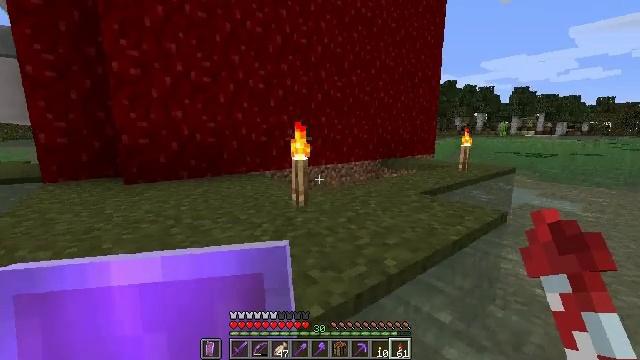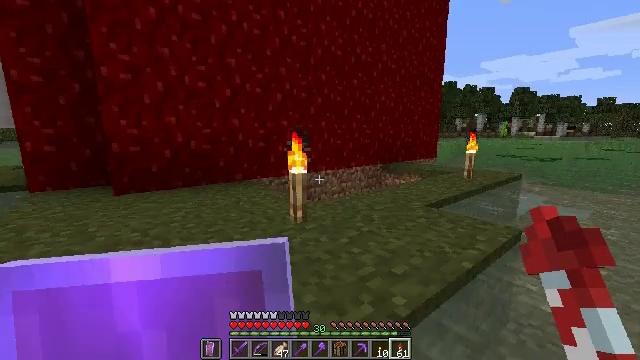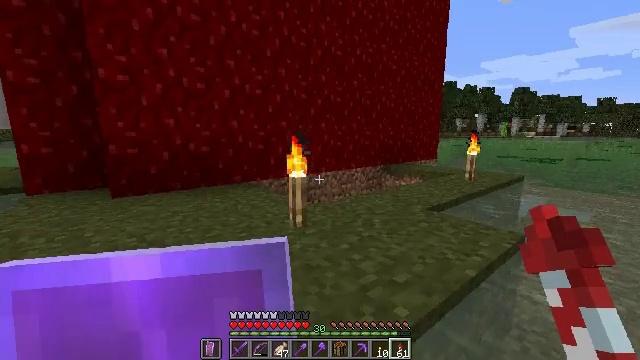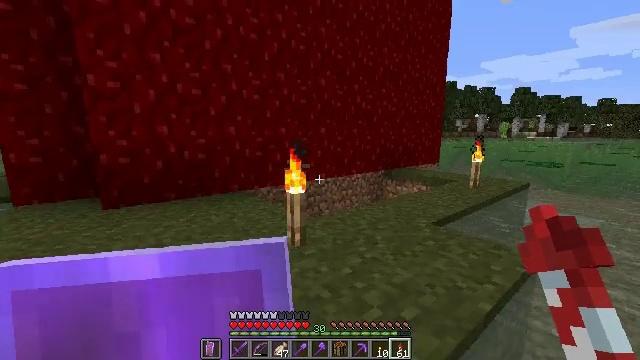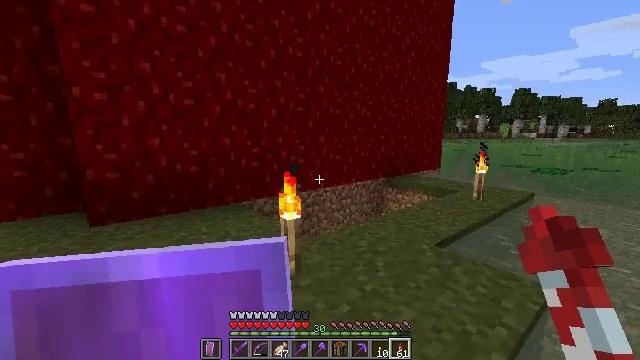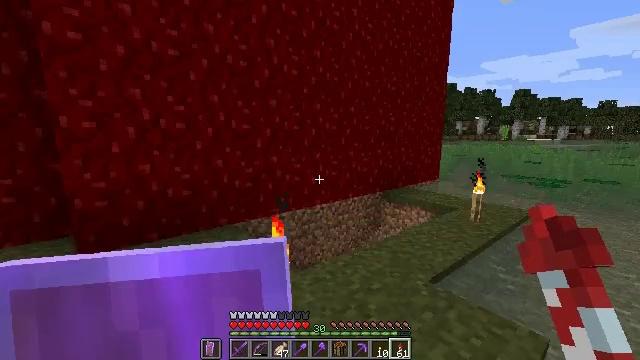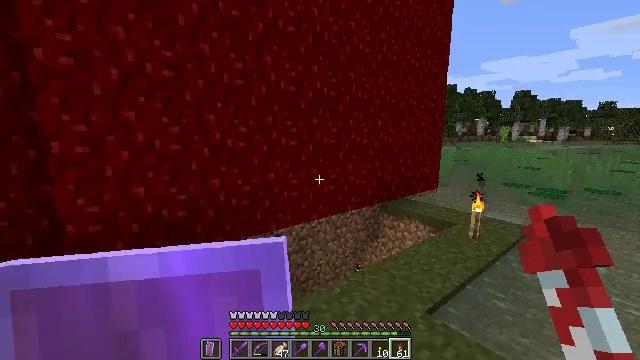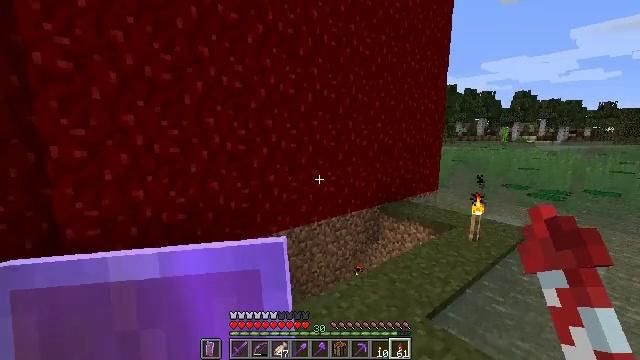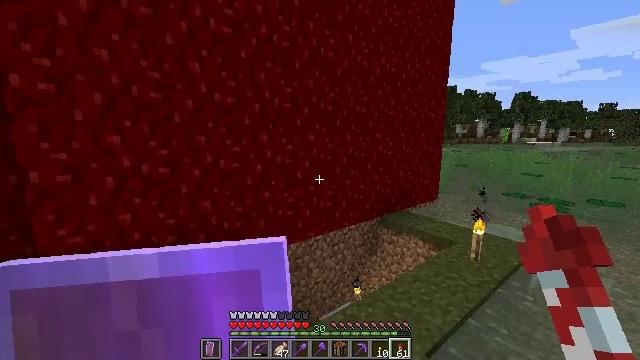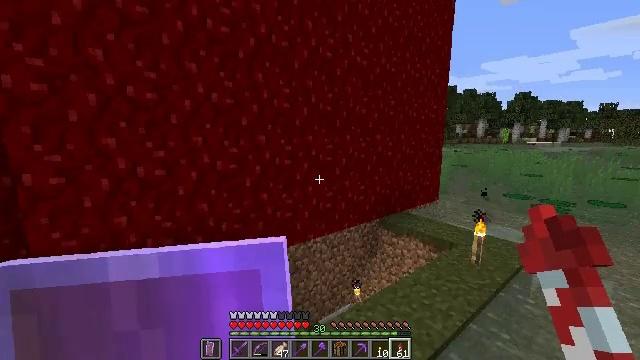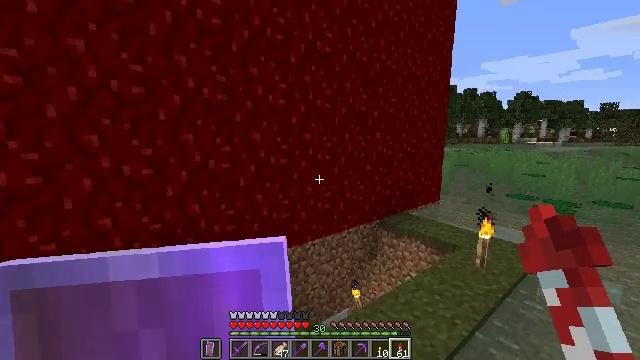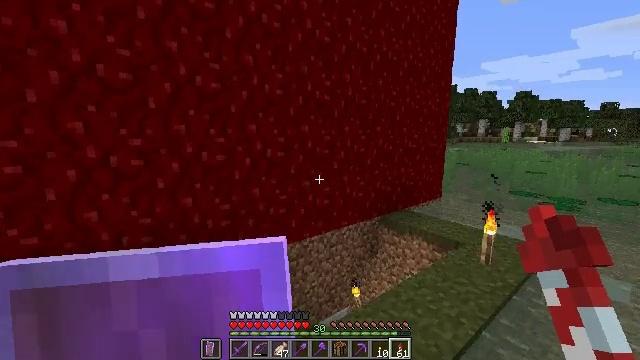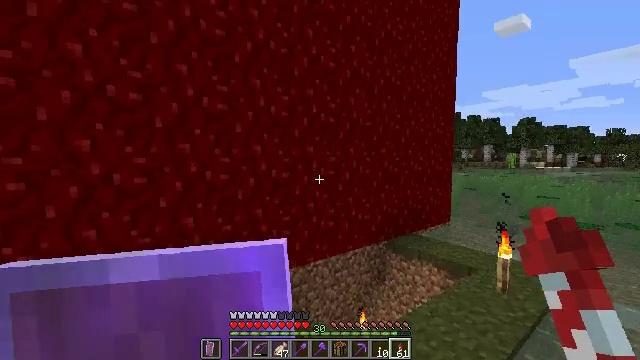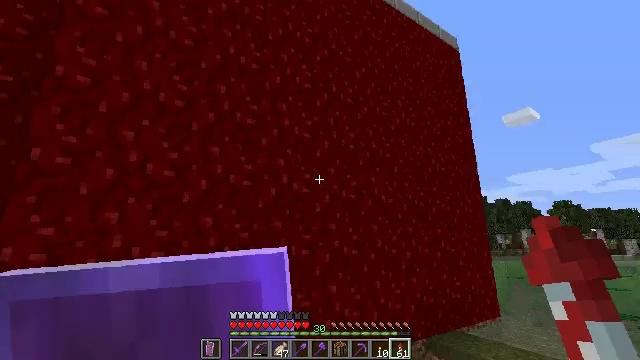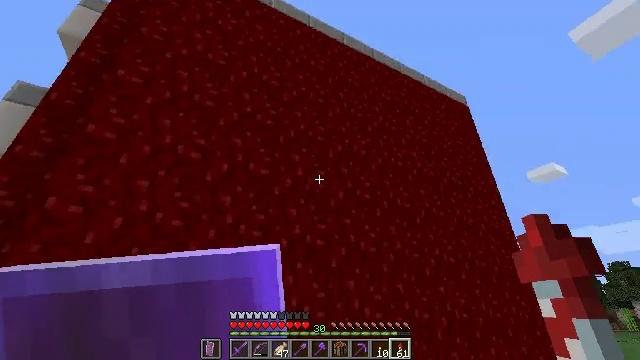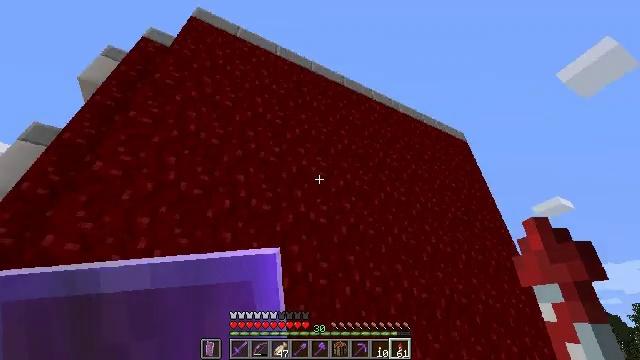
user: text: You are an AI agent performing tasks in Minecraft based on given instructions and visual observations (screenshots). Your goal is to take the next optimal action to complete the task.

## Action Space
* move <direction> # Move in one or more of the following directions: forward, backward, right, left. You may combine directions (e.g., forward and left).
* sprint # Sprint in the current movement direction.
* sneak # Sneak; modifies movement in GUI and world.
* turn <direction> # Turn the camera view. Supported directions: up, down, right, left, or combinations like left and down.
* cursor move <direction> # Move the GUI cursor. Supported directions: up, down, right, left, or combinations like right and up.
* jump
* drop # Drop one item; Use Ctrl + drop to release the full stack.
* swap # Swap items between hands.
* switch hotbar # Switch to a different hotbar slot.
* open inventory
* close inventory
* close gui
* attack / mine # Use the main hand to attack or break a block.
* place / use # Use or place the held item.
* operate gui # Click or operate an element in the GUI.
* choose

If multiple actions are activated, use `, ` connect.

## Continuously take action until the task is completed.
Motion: motion action
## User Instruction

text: Gather the sticky piston from a redstone contraption.
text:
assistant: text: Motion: move forward, jump
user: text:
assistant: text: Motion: move forward, jump
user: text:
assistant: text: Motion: move forward, jump
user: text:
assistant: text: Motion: move forward, jump
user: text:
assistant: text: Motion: move forward, jump
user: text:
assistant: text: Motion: move forward, jump
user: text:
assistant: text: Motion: move forward, jump
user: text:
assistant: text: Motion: move forward
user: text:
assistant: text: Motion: move forward
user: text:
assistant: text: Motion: move forward
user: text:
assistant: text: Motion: move forward
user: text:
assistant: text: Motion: move forward, turn left and up
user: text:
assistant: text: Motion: move forward, turn left and up
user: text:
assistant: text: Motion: turn left and up
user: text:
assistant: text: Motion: turn up
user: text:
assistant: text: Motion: turn right and up
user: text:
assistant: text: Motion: turn left and up
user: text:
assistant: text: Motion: turn left and up
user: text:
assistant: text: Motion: no_op
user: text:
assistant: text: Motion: no_op
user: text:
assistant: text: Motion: no_op
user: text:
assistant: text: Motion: no_op
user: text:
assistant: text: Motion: no_op
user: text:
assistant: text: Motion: turn left and down
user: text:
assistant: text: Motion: turn left and down
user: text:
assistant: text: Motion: turn left and down
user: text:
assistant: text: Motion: no_op
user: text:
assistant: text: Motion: no_op
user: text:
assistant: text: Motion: no_op
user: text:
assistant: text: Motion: no_op